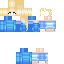
A female female skin with pale skin, wearing blonde bald dressed in a blue robe top and red pants, featuring a closed mouth.